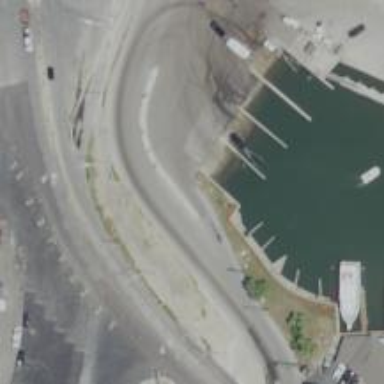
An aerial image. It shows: Slipway made of asphalt for leisure land activities.